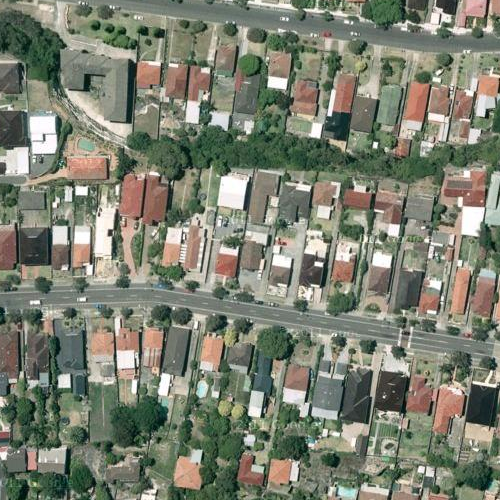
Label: sydney